Question: I am trying to make file download script that collection all the files and download a zip file that has that collection of files not all the directory structure..
i have the file in download/folder1/folder1/filename.extension
here is my PHP codes:
'''
if( !extension_loaded('zip') ){
echo "<script>alert('Error: Please contact to the Server Administrator!');</script>";
exit;
}
$zip = new ZipArchive;
if( $zip->open($zipname, ZipArchive::OVERWRITE) === TRUE ){
foreach( $files as $file ){
$zip->addFile( BASE_PATH.$file_path.'/'.$file, $file );
}
$zip->close();
} else {
echo "<script>alert('Error: problem to create zip file!');</script>";
exit;
}
'''
this code gives me the structure like this:

it gives the complete path of wamp(including the path director and files) and the files, i just want to add the files not the directory..
Can someone tell me what i missed??
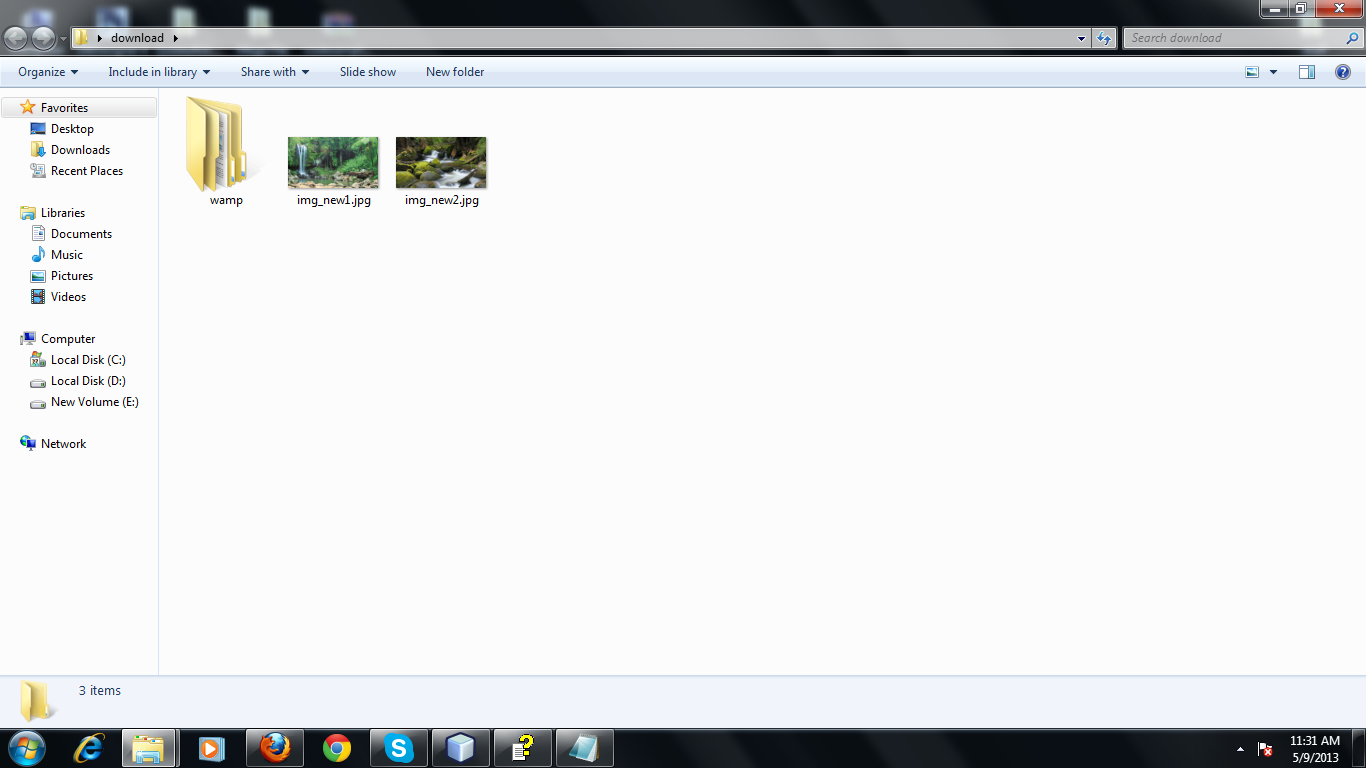
Answer: Every time download link comes with the unique download key, i just add the 'unique_key' with the name of download.zip file and its working...
'''
// $db_secret_key Random Unique Number
$zipname = $db_secret_key."_download.zip";
if( !extension_loaded('zip') ){
echo "<script>alert('Error: Please contact to the Server Administrator!');</script>";
exit;
}
$zip = new ZipArchive;
if( $zip->open($zipname, ZipArchive::CREATE) === TRUE ){
foreach( $files as $file ){
$zip->addFile( BASE_PATH.$file_path.'/'.$file, $file );
}
$zip->close();
// Force Download
header("Content-Type: application/zip");
header("Content-disposition: attachment; filename=$zipname");
header("Content-Length: ".filesize($zipname)."");
header("Pragma: no-cache");
header("Expires: 0");
readfile($zipname);
exit;
} else {
echo "<script>alert('Error: problem to create zip file!');</script>";
exit;
}
'''